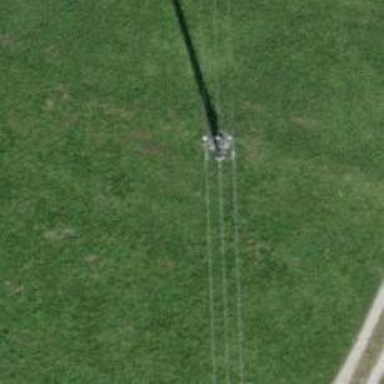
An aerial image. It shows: Power pole.